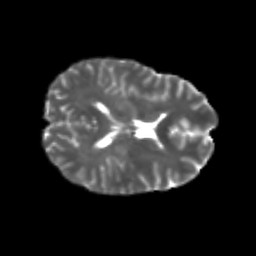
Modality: T2w
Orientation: axial
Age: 22
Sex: female
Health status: healthy
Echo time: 0.074 s